Question:
always getting an error how to fix this (( if (Choice == 'Borrow' || Choice == 'borrow') ))
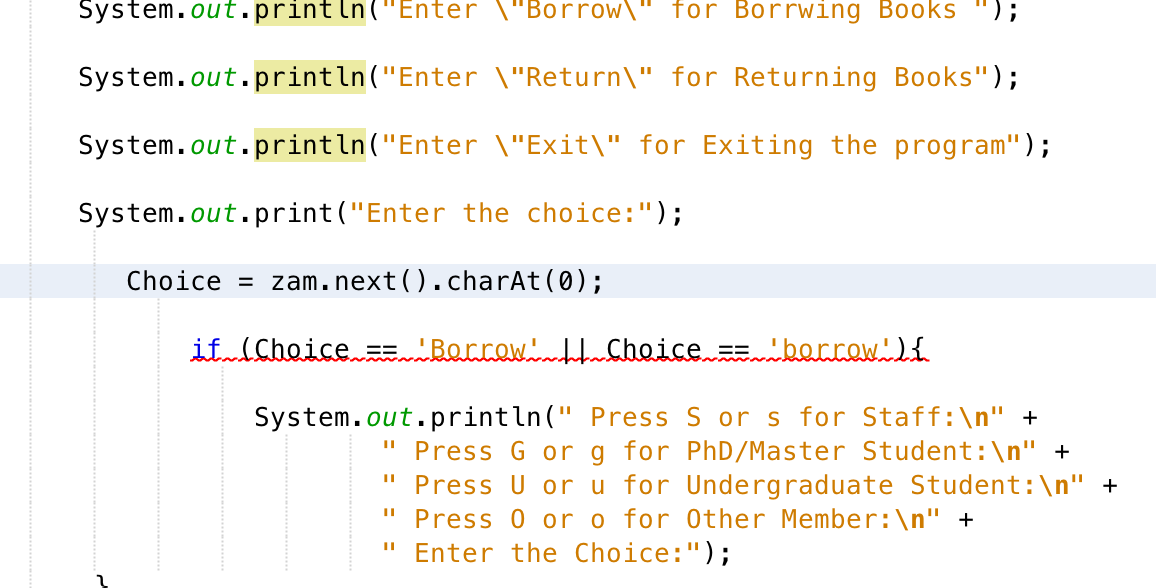
Answer: luiscubal is right and if you want to compare the string instead of the first carachter, you can use 'Choice = zam.next();' wich returns a 'String' and compare it using 'Choice.equals("Borrow")'.
---
You get an error when you on 'Choice = zam.next()' because 'zam.next()' returns a 'String' and you probably declared 'Choice' as a 'char'.